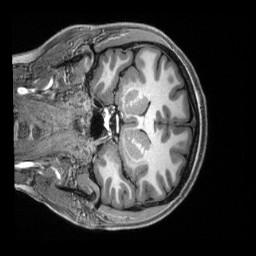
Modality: T1w
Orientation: coronal
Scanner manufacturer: siemens
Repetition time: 2.5 s
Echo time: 0.00231 s